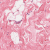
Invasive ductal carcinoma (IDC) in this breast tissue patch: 0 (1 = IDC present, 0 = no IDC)